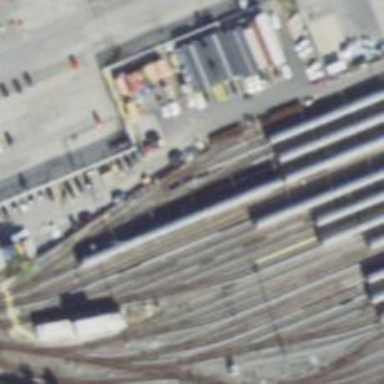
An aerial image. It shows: Electrified rail passing through service yard.